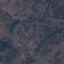
Land use / land cover: HerbaceousVegetation